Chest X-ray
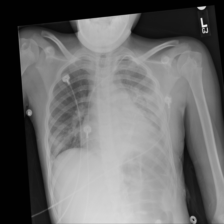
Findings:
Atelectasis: negative
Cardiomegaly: negative
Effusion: negative
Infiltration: negative
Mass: negative
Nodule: negative
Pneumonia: negative
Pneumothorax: negative
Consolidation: negative
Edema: negative
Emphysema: negative
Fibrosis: negative
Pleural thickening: negative
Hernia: negative